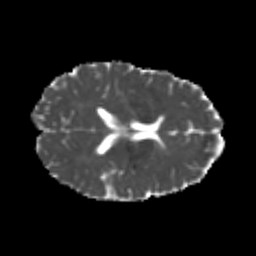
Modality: MD
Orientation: axial
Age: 26
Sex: female
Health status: healthy
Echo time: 0.074 s